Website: apple
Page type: customer-info-address
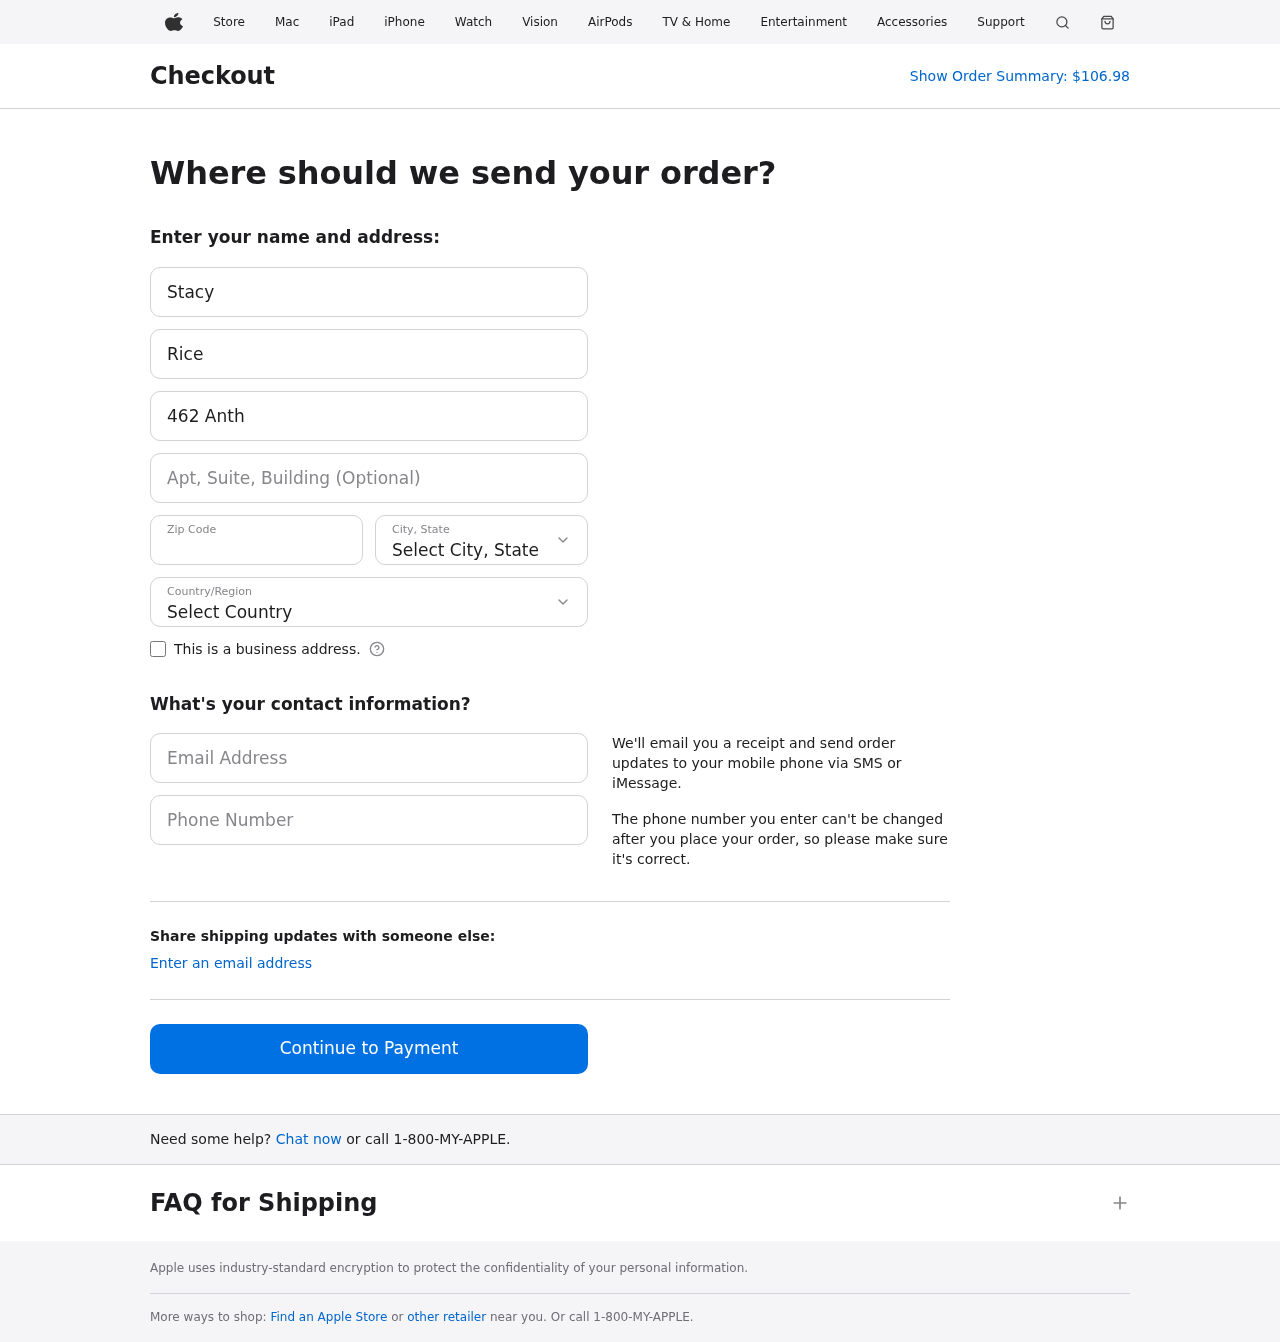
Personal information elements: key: PII_CITY_STATE
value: Sherichester, KS
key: PII_COUNTRY
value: United States
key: PII_EMAIL
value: stacyrice@hotmail.com
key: PII_FIRSTNAME
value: Stacy
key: PII_LASTNAME
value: Rice
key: PII_PHONE
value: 2033382869
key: PII_POSTCODE
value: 07375
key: PII_STREET
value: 462 Anthony Camp
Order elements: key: ORDER_TOTAL
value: $106.98